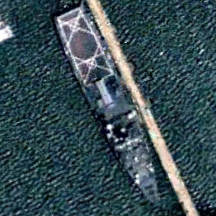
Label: combat